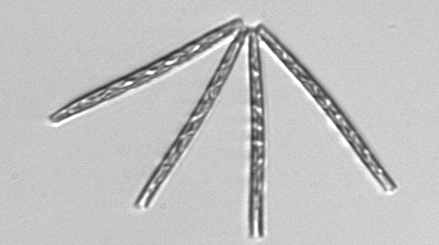
Label: Thalassionema